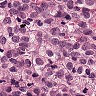
Metastatic tissue present: yes